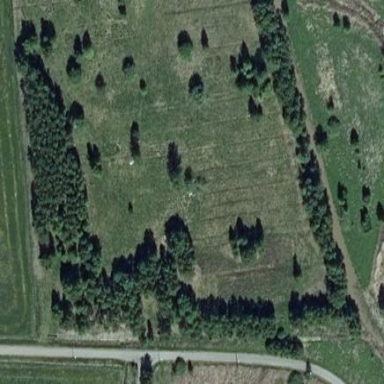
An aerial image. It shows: Park in forested area.